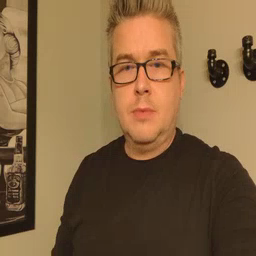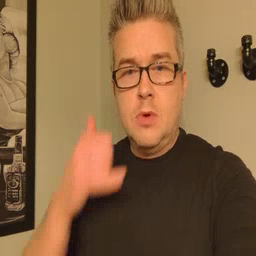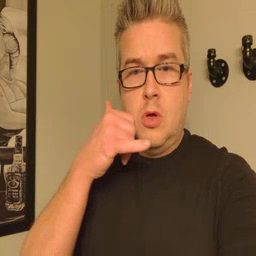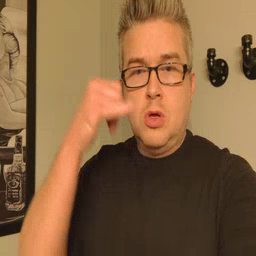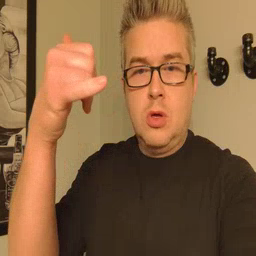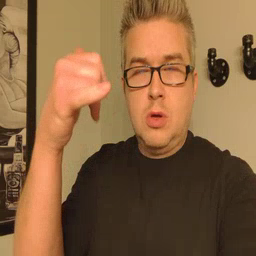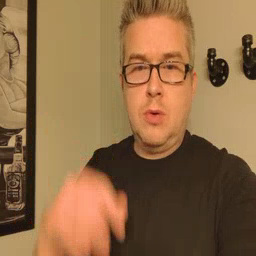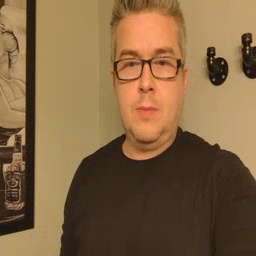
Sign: callonphone